Question: I'm trying to show a list which has image at left side and a Title at right side using RecyclerView.
Through 'for' loop, i added Title and image in a ArrayList
'''
String[] mtitles = {"Title","Title","Title","Title","Title","Title","Title","Title","Title","Title"};
int[] mimages = {R.drawable.ic_launcher,R.drawable.ic_launcher,R.drawable.ic_launcher,R.drawable.ic_launcher,R.drawable.ic_launcher,R.drawable.ic_launcher,R.drawable.ic_launcher,R.drawable.ic_launcher,R.drawable.ic_launcher,R.drawable.ic_launcher};
List<Feed> items = new ArrayList<Feed>();
Feed feed = new Feed();
for (int i=0;i<mtitles.length;i++)
{
feed.setImage(mimages[i]);
feed.setTitle(mtitles[i]);
items.add(feed);
}
adapter = new MyAdapter(items);
'''
This is my Feed.class
'''
public class Feed {
String title;
int image;
public String getTitle() {
return title;
}
public void setTitle(String title) {
this.title = title;
}
public int getImage() {
return image;
}
public void setImage(int image) {
this.image = image;
}
}
'''
MyAdapter.class
'''
public class MyAdapter extends RecyclerView.Adapter<MyAdapter.ViewHolder> {
public List<Feed> items;
public static class ViewHolder extends RecyclerView.ViewHolder
{
public ImageView icon;
public TextView title;
public ViewHolder(View v)
{
super(v);
icon = (ImageView)v.findViewById(R.id.imageView);
title = (TextView)v.findViewById(R.id.textView);
}
}
public MyAdapter(List<Feed> items)
{
this.items=items;
}
@Override
public MyAdapter.ViewHolder onCreateViewHolder(ViewGroup parent, int viewType) {
View v = LayoutInflater.from(parent.getContext()).inflate(R.layout.row_layout,parent,false);
ViewHolder vh = new ViewHolder(v);
return vh;
}
@Override
public void onBindViewHolder(ViewHolder holder, int position) {
holder.icon.setImageResource(items[position]); // Problem here
}
@Override
public int getItemCount() {
return items.size();
}
}
'''
On this line,
'''
holder.icon.setImageResource(items[position]);
'''
i'm getting error.
'''
Array type expected;found.
'''
Screenshot :

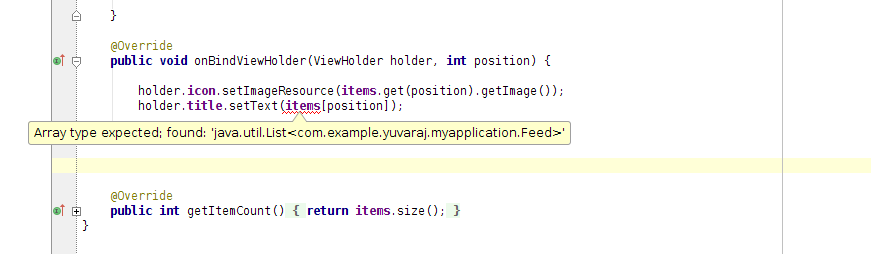
Answer: Use
'''
holder.icon.setImageResource(items.get(position).getImage());
'''
Because 'items' is 'List' of 'Feed' class objects instead of 'Array' .